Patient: sex F, age 48
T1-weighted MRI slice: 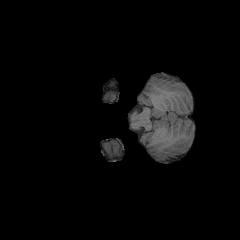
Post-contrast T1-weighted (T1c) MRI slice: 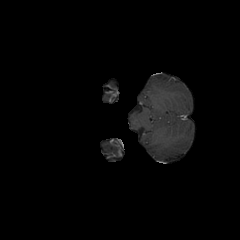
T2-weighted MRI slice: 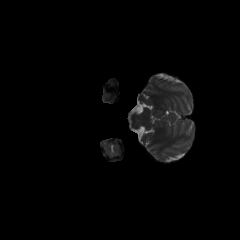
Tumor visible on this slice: no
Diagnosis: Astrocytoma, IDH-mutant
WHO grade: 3